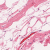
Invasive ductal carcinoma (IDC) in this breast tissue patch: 0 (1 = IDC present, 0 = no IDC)